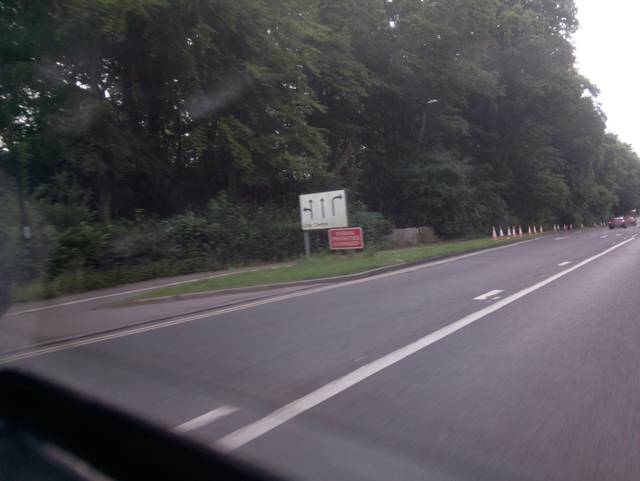
Region: United Kingdom
Coordinates: 52.385, -1.536